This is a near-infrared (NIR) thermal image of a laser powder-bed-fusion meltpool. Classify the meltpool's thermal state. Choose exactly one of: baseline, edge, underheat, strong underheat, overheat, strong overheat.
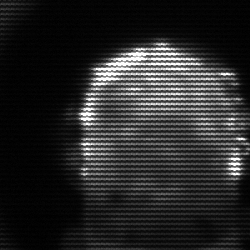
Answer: baseline